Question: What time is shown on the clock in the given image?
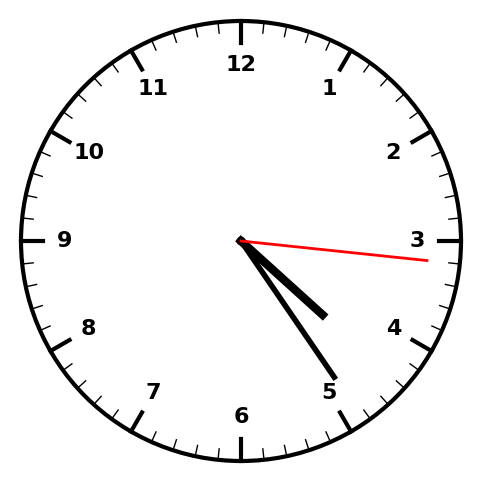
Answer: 04:24:16